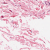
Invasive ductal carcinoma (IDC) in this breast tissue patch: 0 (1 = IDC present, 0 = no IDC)